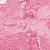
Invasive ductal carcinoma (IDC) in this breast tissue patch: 0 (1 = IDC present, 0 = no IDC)